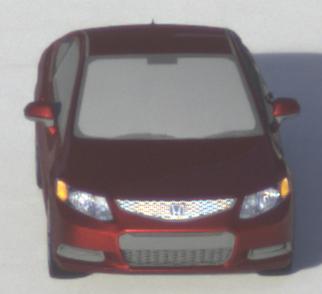
Make: Honda
Model: Civic Limousine 1.8
Detailed model: Civic (IX) Limousine
Model produced from: 2014/05
Model produced until: 2017/06
Doors: 4
Color: red
Road condition: dry road
Daytime: sunrise or sunset
Contrast: medium contrast